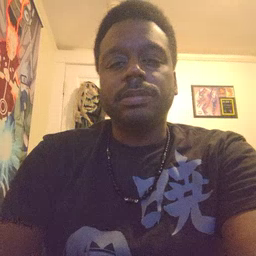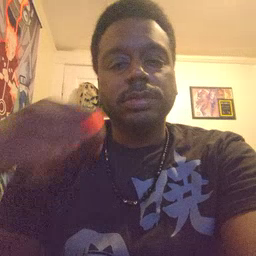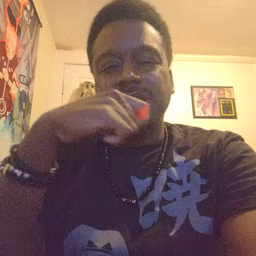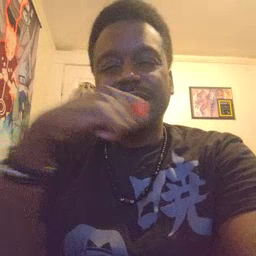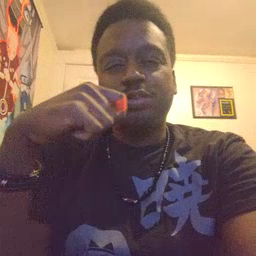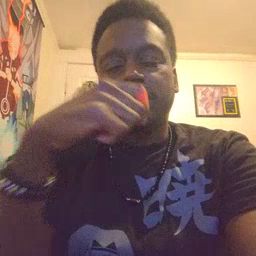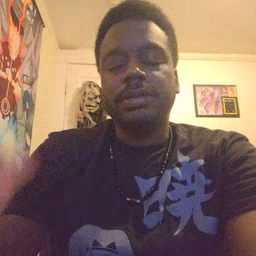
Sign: toothbrush